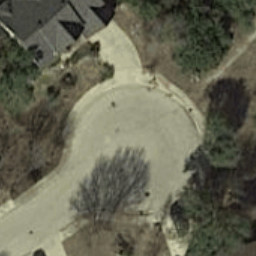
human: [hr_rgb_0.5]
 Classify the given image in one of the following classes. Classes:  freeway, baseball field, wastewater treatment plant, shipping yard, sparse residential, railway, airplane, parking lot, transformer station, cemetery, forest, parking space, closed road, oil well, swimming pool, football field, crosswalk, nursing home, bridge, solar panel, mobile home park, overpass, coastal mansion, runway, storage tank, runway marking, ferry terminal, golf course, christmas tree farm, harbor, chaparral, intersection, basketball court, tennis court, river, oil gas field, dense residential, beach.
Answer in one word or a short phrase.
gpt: closed road